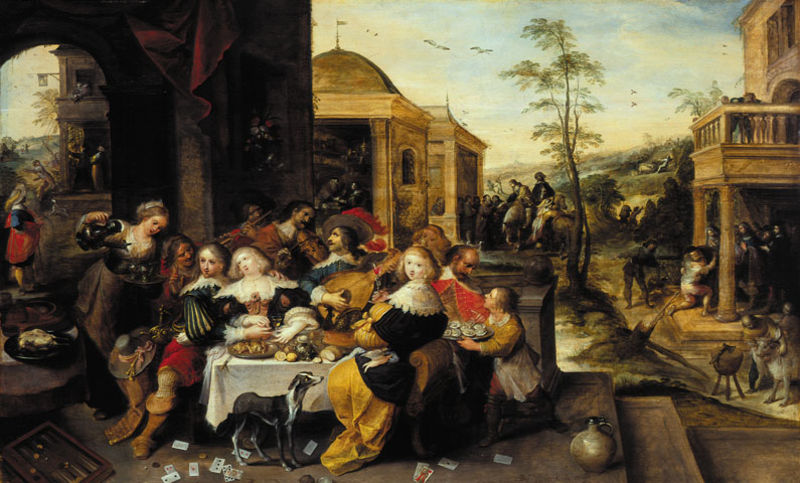
Titel: Das Gleichnis vom Verlorenen Sohn
Künstler: Frans (1581) Francken
Standort: Karlsruhe
Institution: Staatliche Kunsthalle Karlsruhe
Schlagwörter: baum, dunkel, feder, gemälde, himmel, mann, weiß, wolken, frauen, gelb, landschaft, menschen, mädchen, stadt, bunt, frau, hell, hut, hüte, kaffeehaus, männer, schwarz, strasse, säule, tisch, ölbild, blick, gebäude, haus, hund, hunde, rot, tiere, fest, gesellschaft, malerei, menge, feier, feiern, gelage, trinken, architektur, barock, diener, kragen, bild, holland, niederlande, tischdecke, vorhang, öl, häuser, vögel, kirche, sonne, interieur, gesang, gitarre, instrumente, musik, musiker, pferde, reiter, krug, vase, balkon, magd, bogen, genremalerei, spieler, farben, farbe, kuh, hof, markt, platz, kuppel, treppe, treppen, essen, tafel, wein, weib, weiber, karten, kartenspiel, spielen, stufen, tor, leuchten, spiel, veranda, schaf, balustrade, draußen, stiefel, genreszene, festmahl, mahl, flöte, geige, himme, bankett, krüge, singen, axt, exterieur, zentrum, blickkontakt, tempel, laute, lautenspieler, mandoline, zitrone, rennaissance, betteln, kruge, mägde, spielkarte, spielkarten, speise, schenken, ausgelassen, minne, minnesänger, einschenken, taverne, rausch, balkan, häuseer, backgammon, viktorianische architektur, zeitrone, menschenlaute, forage